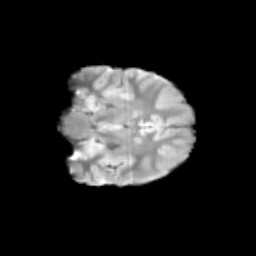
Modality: T2w
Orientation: coronal
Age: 10
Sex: female
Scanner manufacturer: siemens
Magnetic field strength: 3 T
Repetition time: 3.8 s
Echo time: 0.07 s